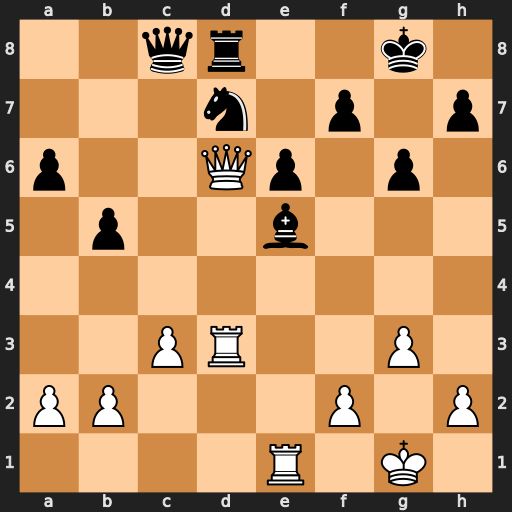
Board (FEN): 2qr2k1/3n1p1p/p2Qp1p1/1p2b3/8/2PR2P1/PP3P1P/4R1K1
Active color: w
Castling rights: -
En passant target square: -
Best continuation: Rxe5 Nxe5 Qxd8+ Qxd8 Rxd8+